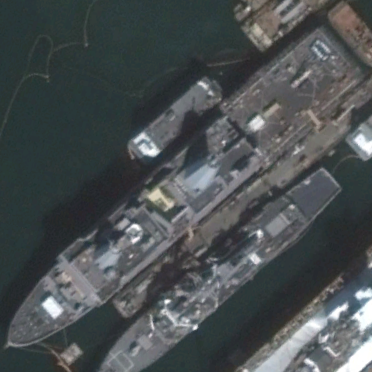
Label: combat